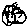
Label: smiley face